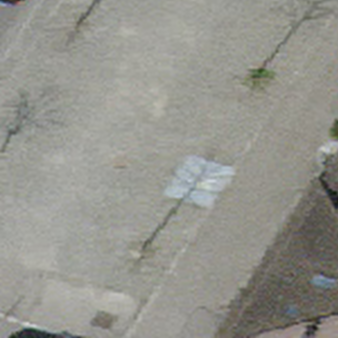
Label: other